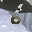
Label: 6